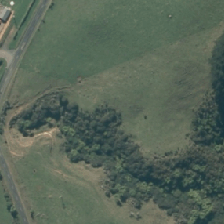
Land cover: grose_broom